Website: apple
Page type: billing-address
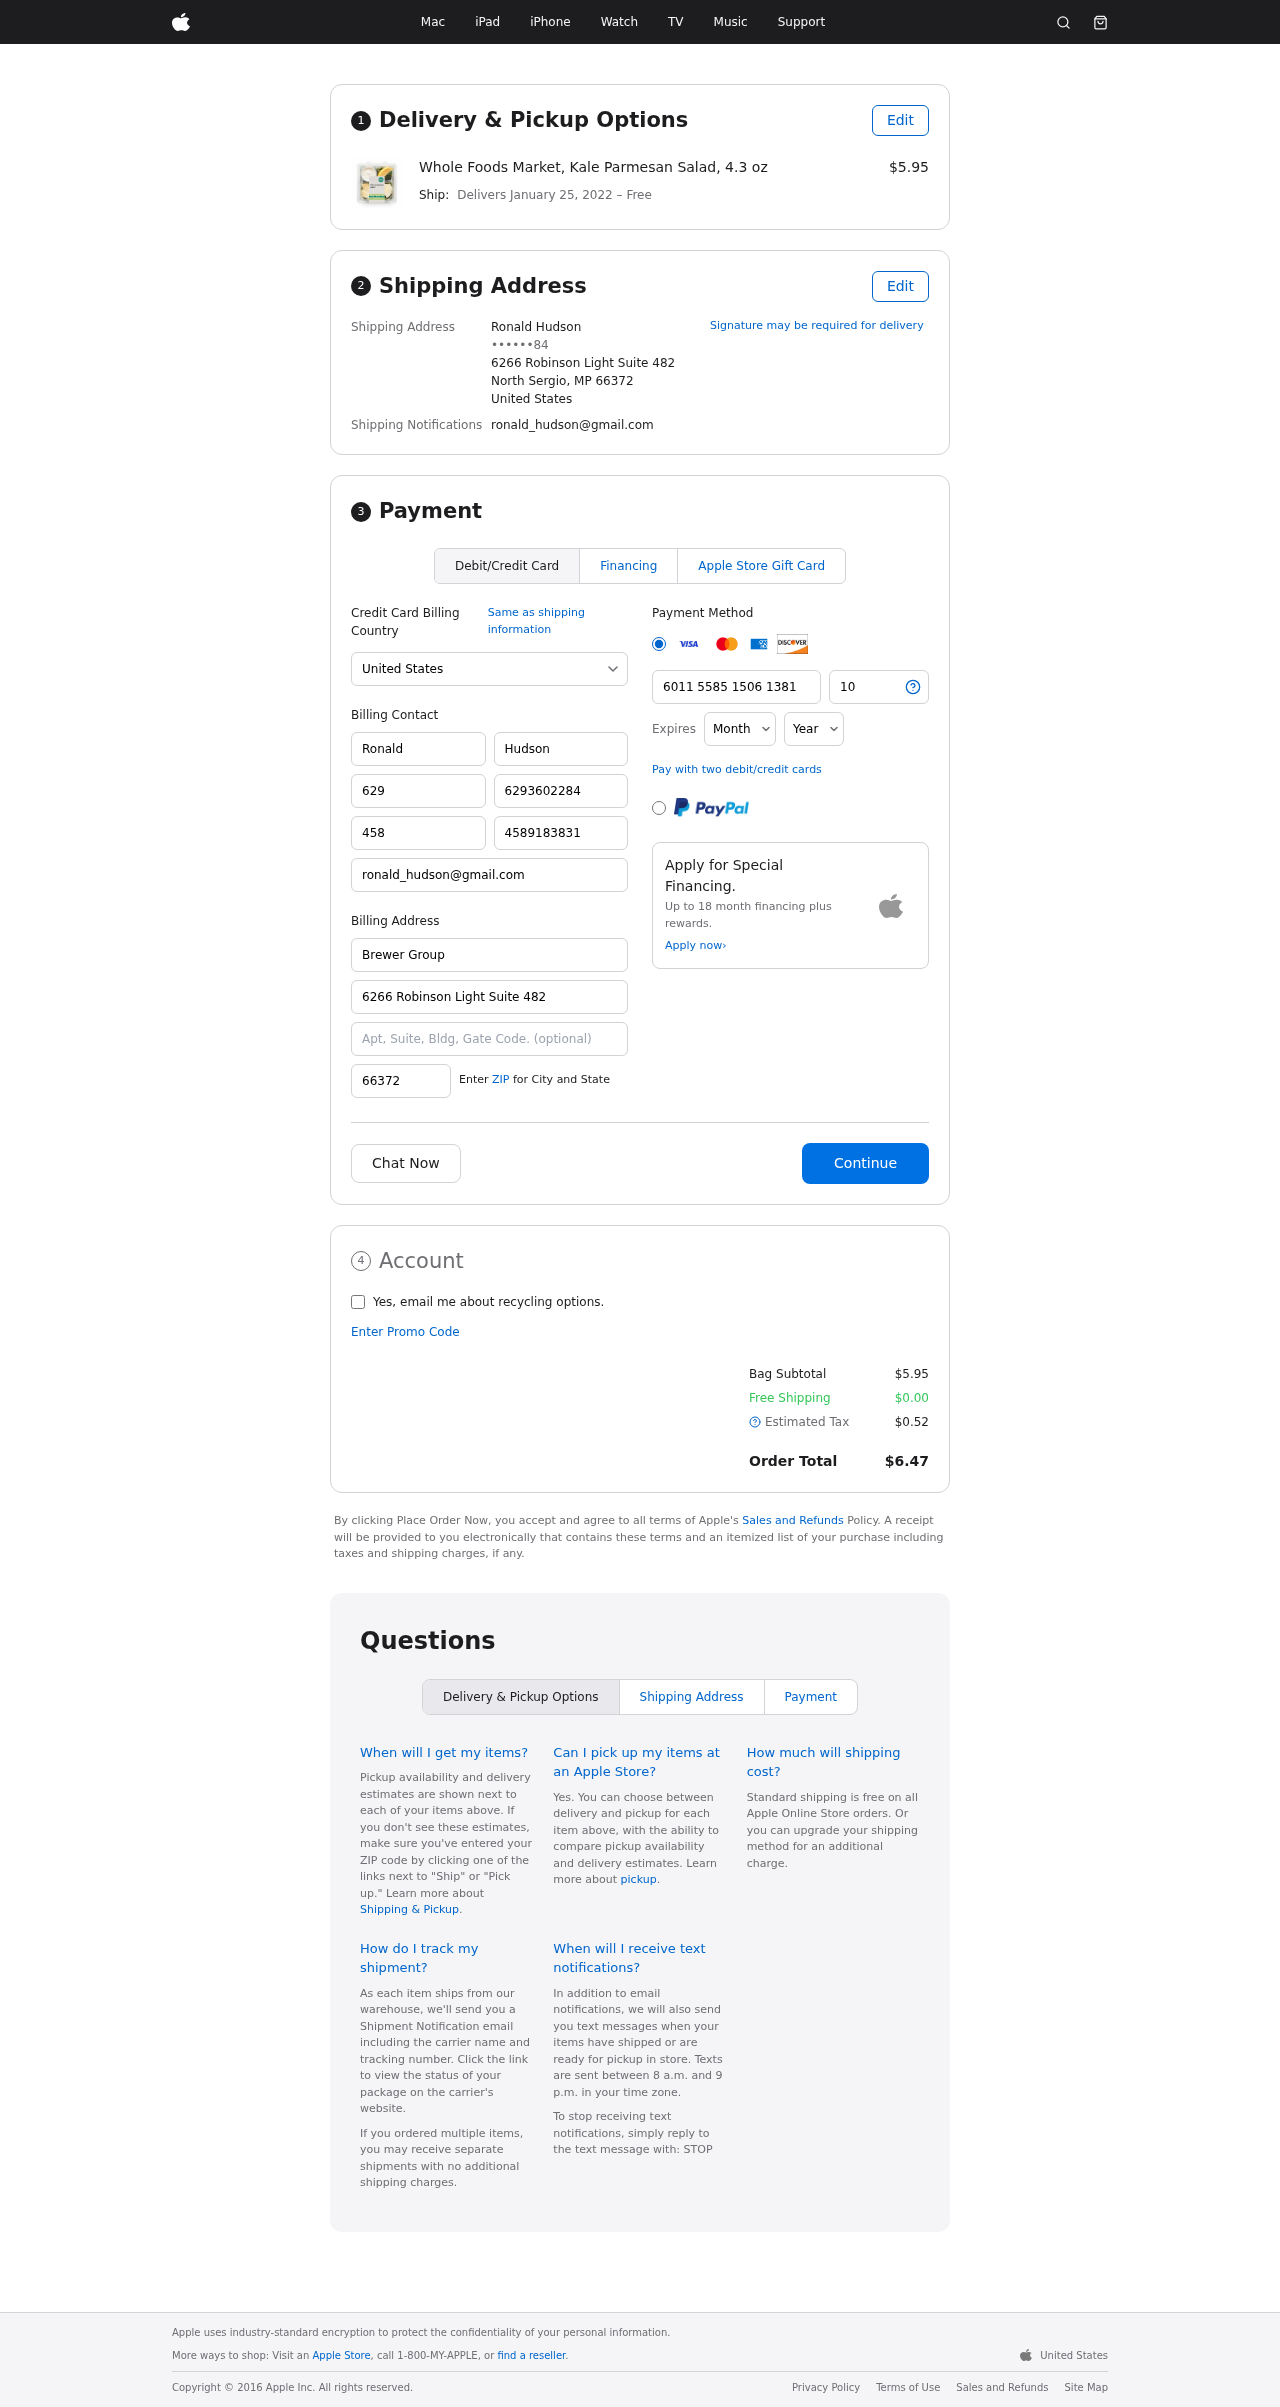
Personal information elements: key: PII_CARD_CVV
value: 104
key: PII_CARD_EXPIRY_MONTH
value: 01
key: PII_CARD_EXPIRY_YEAR
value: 30
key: PII_CARD_NUMBER
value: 6011 5585 1506 1381
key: PII_CITY_STATE_ZIP
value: North Sergio, MP 66372
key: PII_COUNTRY
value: United States
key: PII_EMAIL
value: ronald_hudson@gmail.com
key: PII_FULLNAME
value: Ronald Hudson
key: PII_STREET
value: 6266 Robinson Light Suite 482
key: PII_PHONE_MASKED
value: ••••••84
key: PII_BILLING_FIRSTNAME
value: Ronald
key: PII_BILLING_LASTNAME
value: Hudson
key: PII_BILLING_PHONE_AREA
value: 629
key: PII_BILLING_PHONE
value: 6293602284
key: PII_BILLING_PHONE_ALT_AREA
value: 458
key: PII_BILLING_PHONE_ALT
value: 4589183831
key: PII_BILLING_EMAIL
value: ronald_hudson@gmail.com
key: PII_BILLING_COMPANY
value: Brewer Group
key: PII_BILLING_STREET
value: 6266 Robinson Light Suite 482
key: PII_BILLING_POSTCODE
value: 66372
Product elements: key: PRODUCT1_NAME
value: Whole Foods Market, Kale Parmesan Salad, 4.3 oz
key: PRODUCT1_PRICE
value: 5.95
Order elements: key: ORDER_DELIVERY_DATE
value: January 25, 2022
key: ORDER_SUBTOTAL
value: $5.95
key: ORDER_SHIPPING_COST
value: $0.00
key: ORDER_TAX
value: $0.52
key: ORDER_TOTAL
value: $6.47